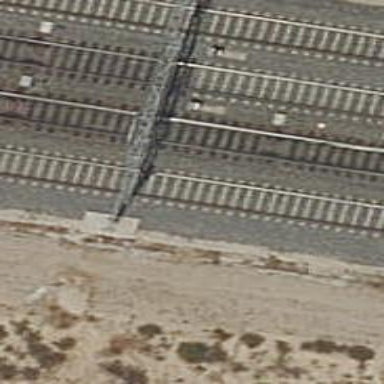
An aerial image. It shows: Railway track with contact line for electrification.